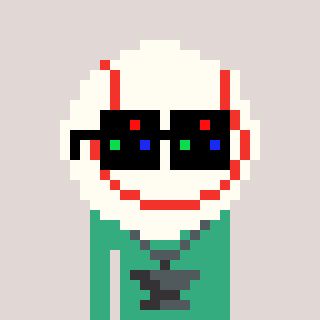
a pixel art character with square black sunglasses, a baseball ball-shaped head and a teal-colored body on a warm background